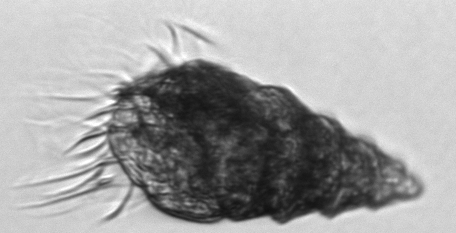
Label: Laboea_strobila